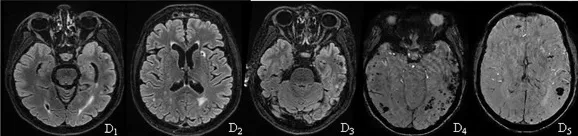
MRI follow up. (D) February 2019: FLAIR sequences showed a further reduction of the WM alterations (D1, D2, D3); SWI sequences corroborated microbleeds (D4, D5).
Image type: radiology (mri)